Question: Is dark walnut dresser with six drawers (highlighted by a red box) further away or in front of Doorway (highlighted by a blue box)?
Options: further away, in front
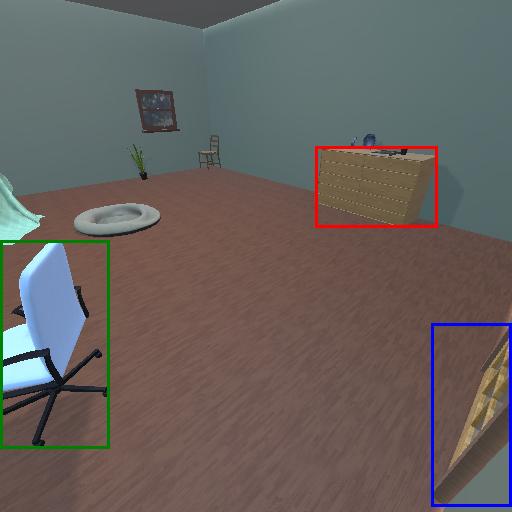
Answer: further away